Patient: sex F, age 26
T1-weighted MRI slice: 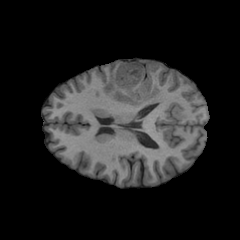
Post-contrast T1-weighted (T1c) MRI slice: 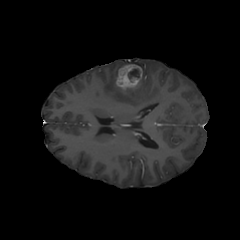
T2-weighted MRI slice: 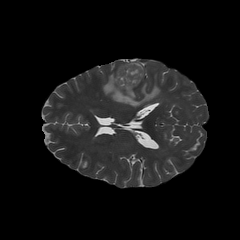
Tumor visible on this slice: yes
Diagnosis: Glioblastoma, IDH-wildtype
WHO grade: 4